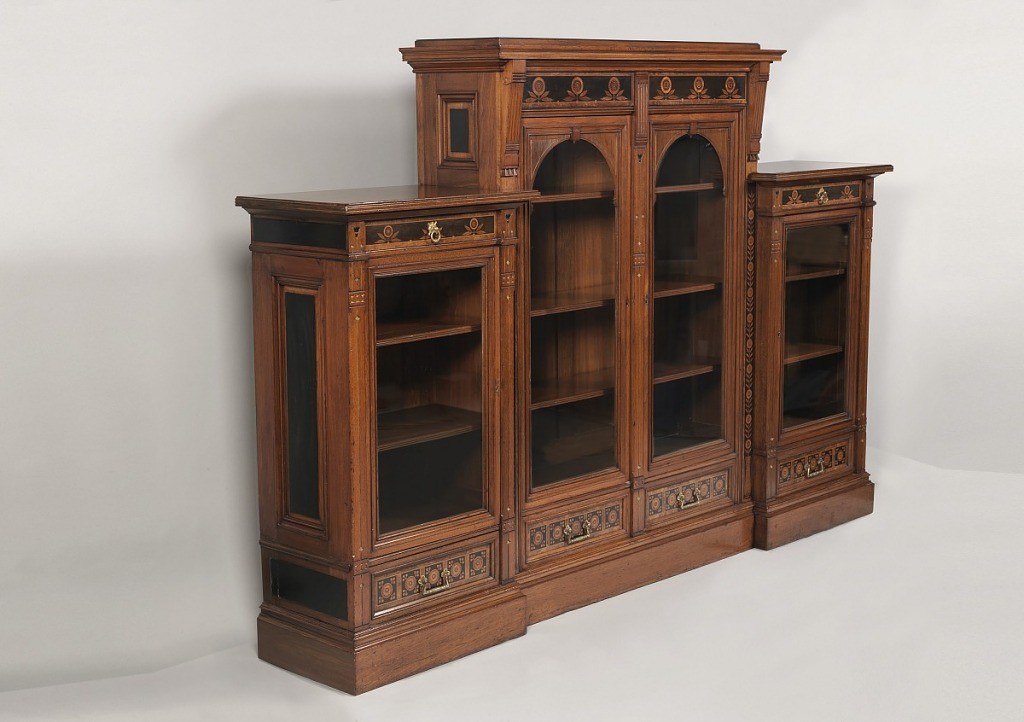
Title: bookcase
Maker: Herter Brothers, New York, New York, ca. 1865–82
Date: ca. 1875
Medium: walnut, ebonized cherry, marquetry of various woods, incised gilding, plate glass, cast brass hardware
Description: Tripartite bookcase with glass doors, the central section raised higher than the side two, all with matching sunflower-based inlaid motifs on a dark ground around the borders.